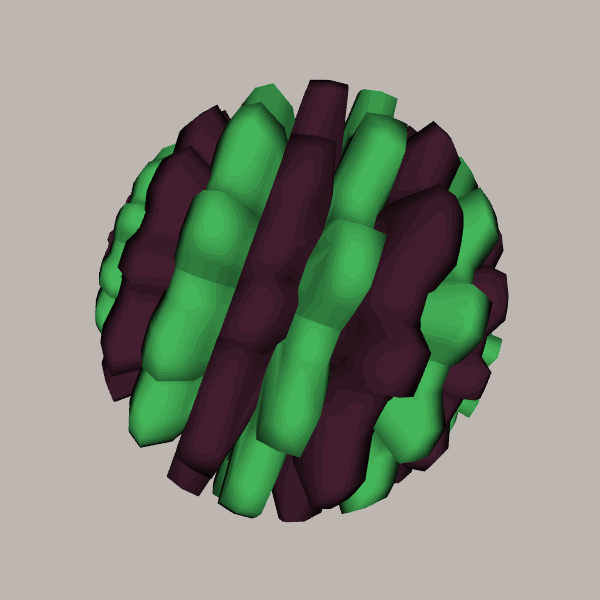
Background: light